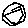
Label: square